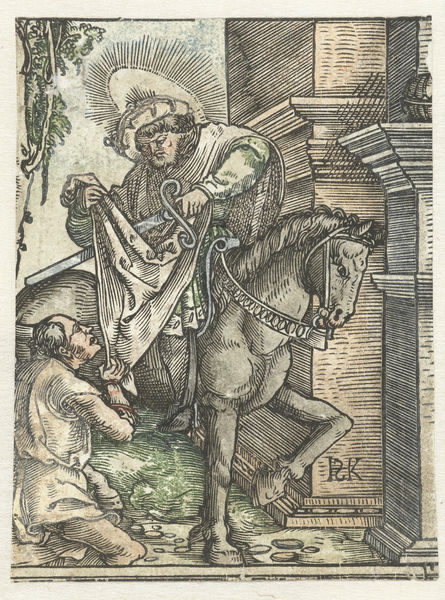
Titel: De Heilige Martinus deelt zijn mantel met een bedelaar
Künstler: Hans Springinklee
Standort: Amsterdam
Institution: Rijksmuseum
Schlagwörter: baum, mann, stadt, frau, männer, pfeiler, säule, zeichnung, gebäude, tuch, weg, arm, trauer, signatur, kalt, haare, mantel, reich, pflanze, pferd, reiter, hufe, zaumzeug, zügel, holzschnitt, fassade, mauer, druck, schwert, koloriert, rüstung, verzweiflung, barett, heiligenschein, jesus, kniend, bettler, heiliger, heilig, frieren, helfen, aureole, coloriert, martin, amnn, zerteilen, schweißtuch, armer, st. martin, teilen, mentel, zerschneiden, k, rk, berrett